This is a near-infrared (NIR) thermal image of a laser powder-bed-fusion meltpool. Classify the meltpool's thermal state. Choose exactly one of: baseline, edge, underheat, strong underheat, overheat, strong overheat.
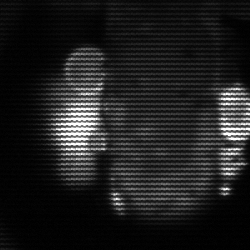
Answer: strong underheat